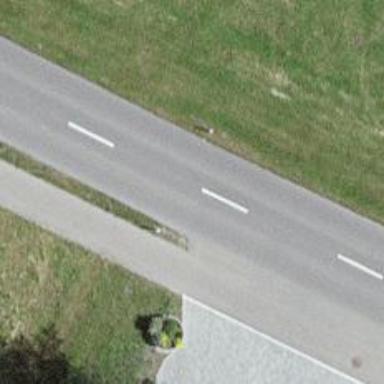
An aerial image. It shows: Asphalt road classified as tertiary.